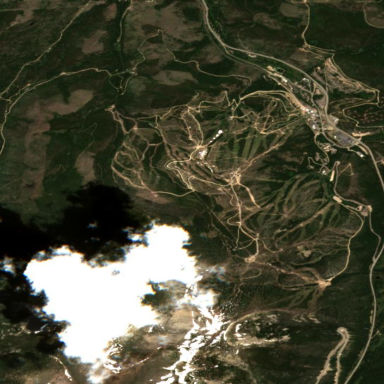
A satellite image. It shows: Area designated for winter sports.